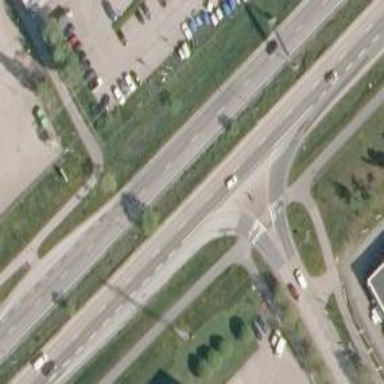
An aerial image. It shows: Asphalt trunk link road.